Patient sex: M
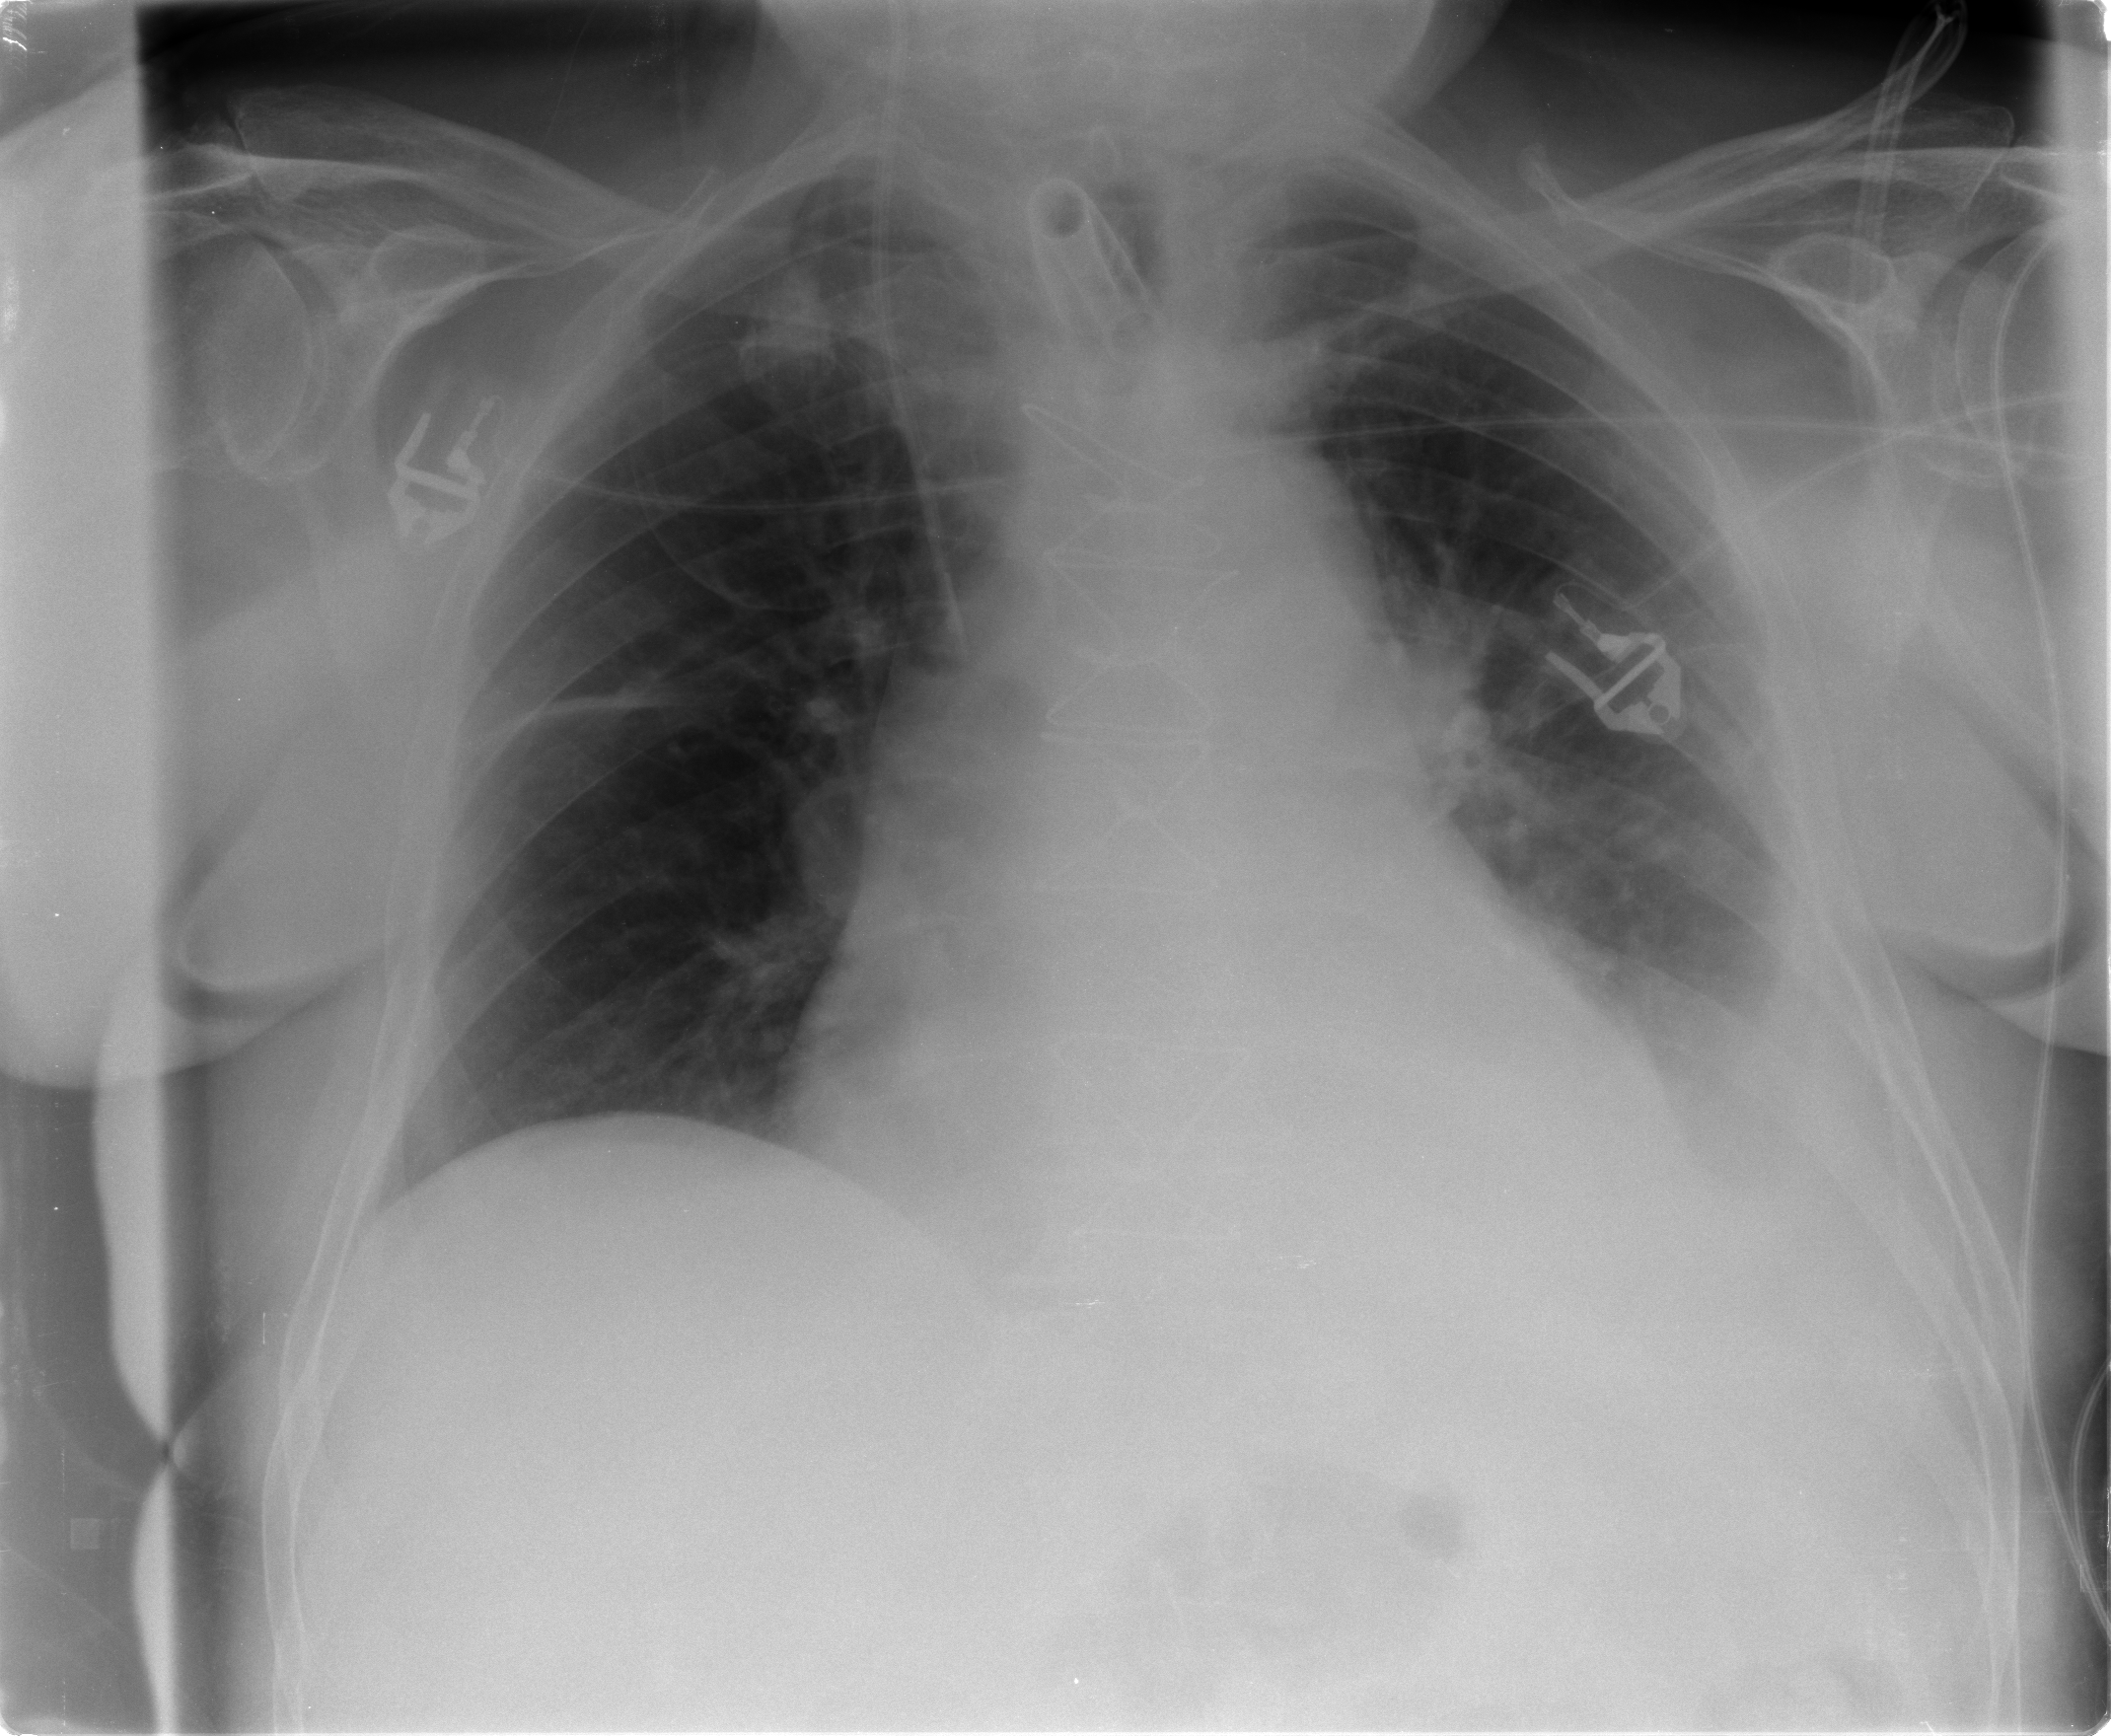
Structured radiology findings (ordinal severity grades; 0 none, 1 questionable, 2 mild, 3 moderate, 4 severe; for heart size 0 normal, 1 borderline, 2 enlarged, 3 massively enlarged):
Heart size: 2
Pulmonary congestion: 2
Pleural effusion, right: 0
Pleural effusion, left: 2
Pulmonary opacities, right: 0
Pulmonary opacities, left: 0
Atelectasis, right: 2
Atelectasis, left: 2